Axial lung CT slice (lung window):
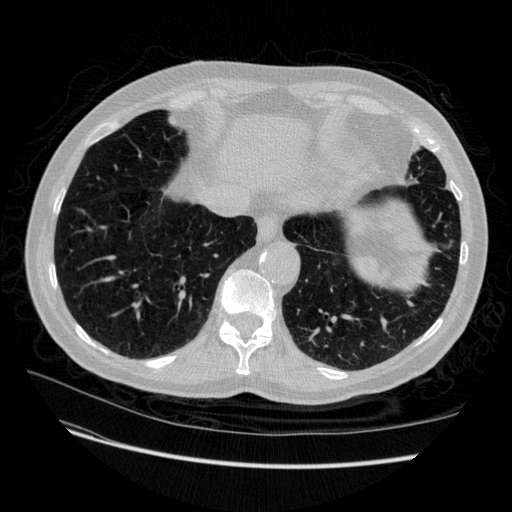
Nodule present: no